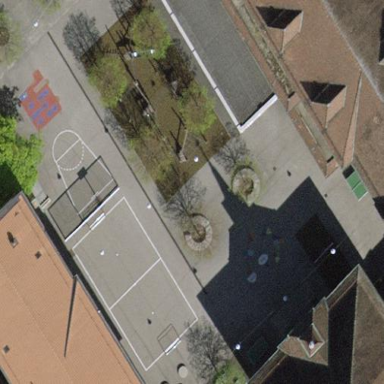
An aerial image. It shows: School.